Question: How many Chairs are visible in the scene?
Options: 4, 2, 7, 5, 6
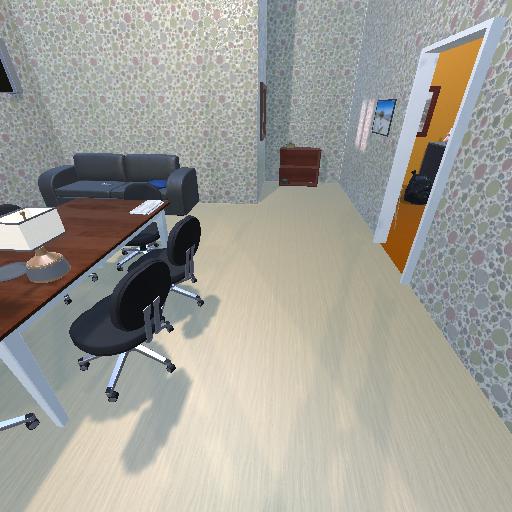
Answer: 4